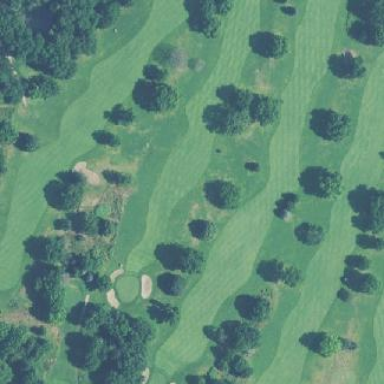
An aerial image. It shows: Golf fairway surrounded by grass.